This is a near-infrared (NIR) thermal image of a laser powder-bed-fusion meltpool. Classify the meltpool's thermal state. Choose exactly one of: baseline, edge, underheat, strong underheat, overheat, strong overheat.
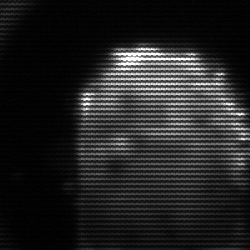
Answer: baseline